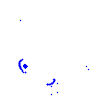
Particle: pion